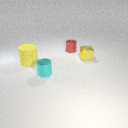
small cyan metal cylinder in front of small yellow metal cube